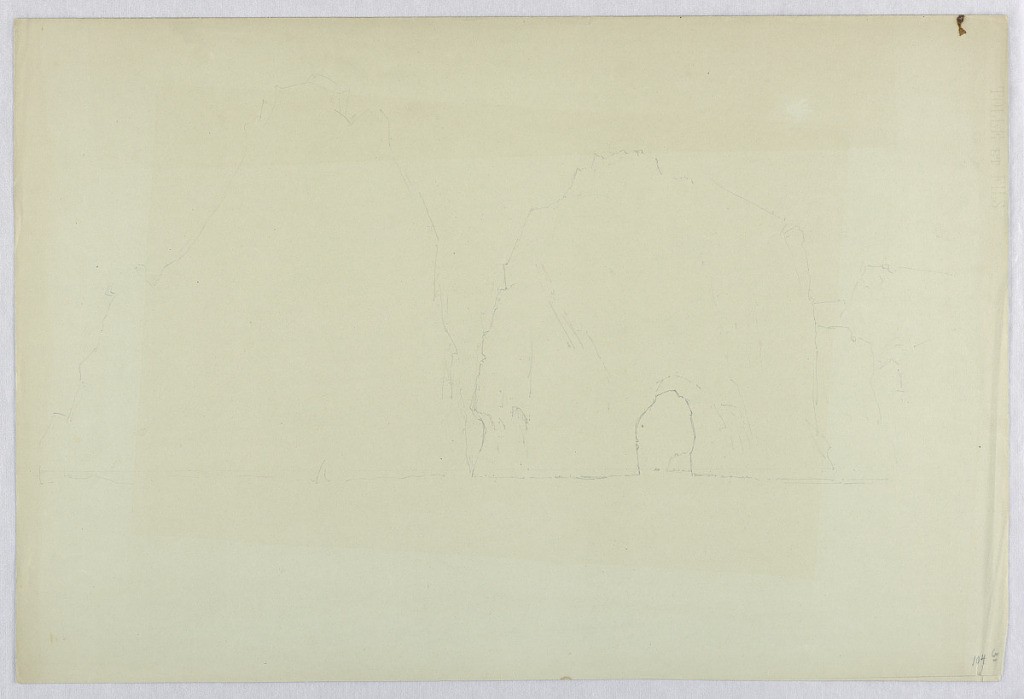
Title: Study of coastline, Capri, Italy
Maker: William Stanley Haseltine, American, 1835–1900
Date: ca. 1855
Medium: Graphite on paper
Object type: Drawing
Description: Sketch of rock formations.